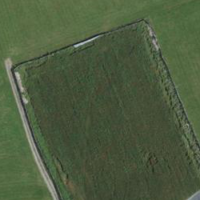
EUNIS habitat code: 23
Species observed at this site:
Grus grus